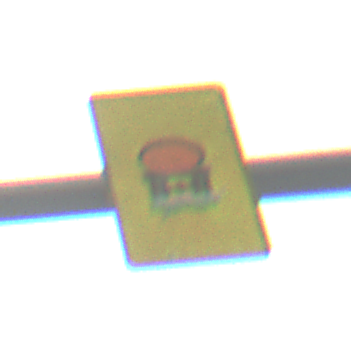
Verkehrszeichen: FahrzeugeMitWassergefaehrdenderLadungOhnePfeilsymbol
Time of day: MorningAfternoon
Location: Outdoor (Suburban)
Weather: PartlyCloudy
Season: NotSpecified
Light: Natural